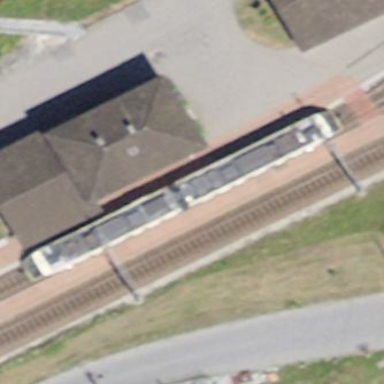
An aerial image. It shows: Light rail platform for public transport and railway services.